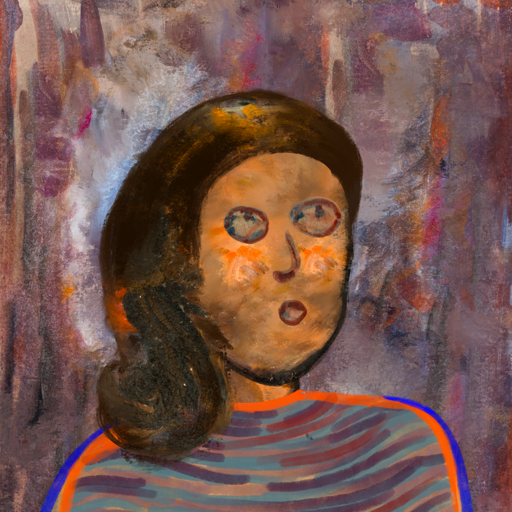
Background: Hypocrite, Head And Neck Side: Gypsy_Queen, Face Side: Orphan, Bust: Experience, Hair Side: Gypsy_Queen, Head Accessory: Blank, Second Necklace: Blank, Necklace: Blank, Baby: Blank